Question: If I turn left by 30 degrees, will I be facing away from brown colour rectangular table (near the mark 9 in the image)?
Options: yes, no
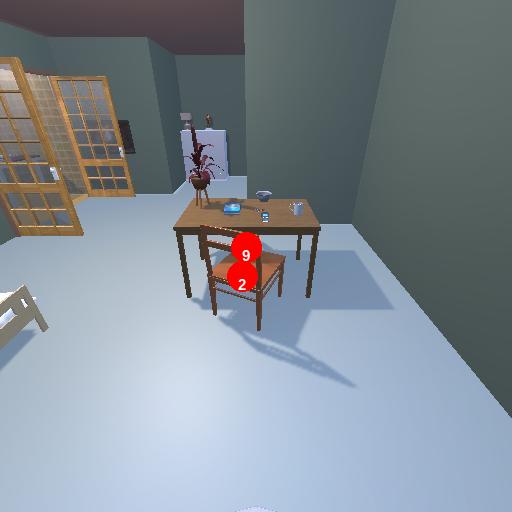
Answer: yes